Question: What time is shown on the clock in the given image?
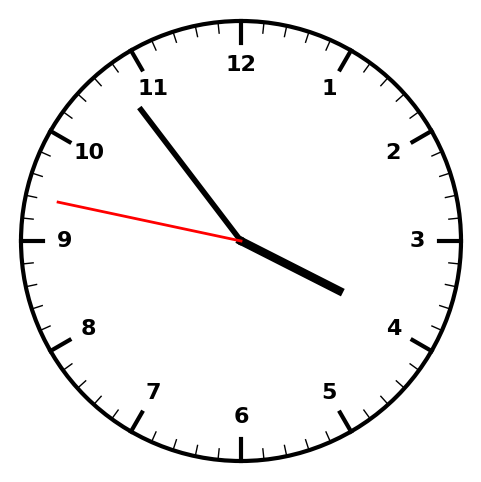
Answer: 03:53:47